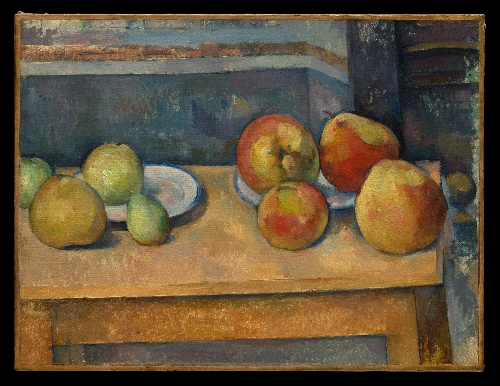
Title: Still Life with Apples and Pears
Artist: Paul Cézanne
Artist bio: French, Aix-en-Provence 1839–1906 Aix-en-Provence
Date: ca. 1891–92
Object type: Painting
Classification: Paintings
Medium: Oil on canvas
Dimensions: 17 5/8 x 23 1/8 in. (44.8 x 58.7 cm)
Department: European Paintings
Credit line: Bequest of Stephen C. Clark, 1960
Accession year: 1961
Repository: Metropolitan Museum of Art, New York, NY
Tags: Apples|Pears|Still Life